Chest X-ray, AP view. Patient: 65 years old, sex M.
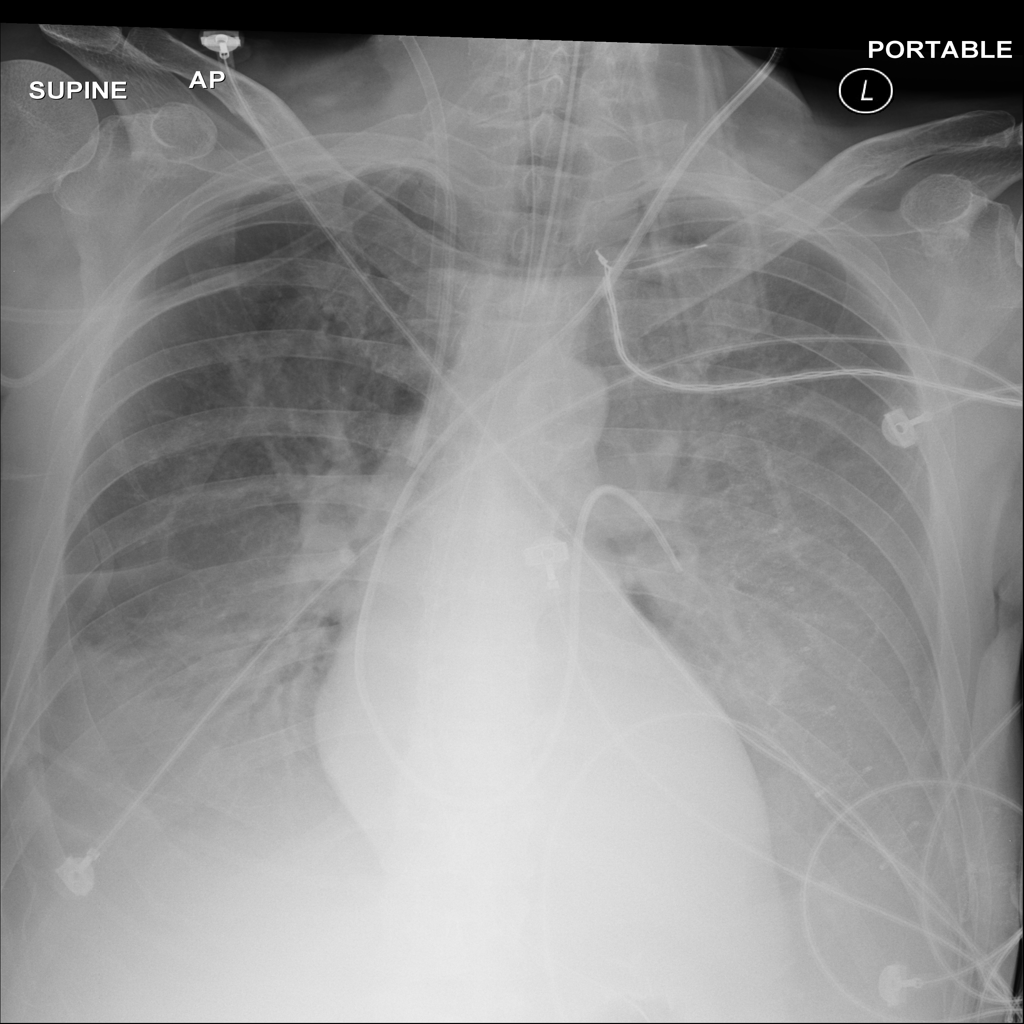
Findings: No Finding